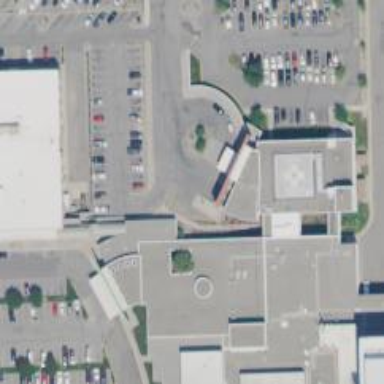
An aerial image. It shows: Entrance designated for emergency wards.